Field crop: maize
Growth stage: 2
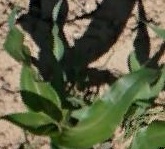
Species: maize